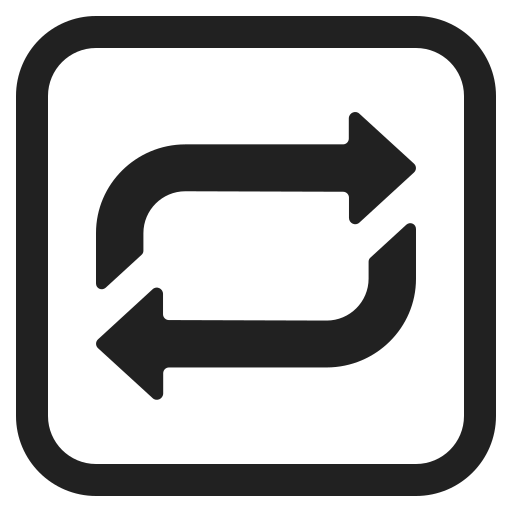
repeat button high contrast